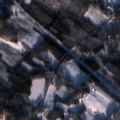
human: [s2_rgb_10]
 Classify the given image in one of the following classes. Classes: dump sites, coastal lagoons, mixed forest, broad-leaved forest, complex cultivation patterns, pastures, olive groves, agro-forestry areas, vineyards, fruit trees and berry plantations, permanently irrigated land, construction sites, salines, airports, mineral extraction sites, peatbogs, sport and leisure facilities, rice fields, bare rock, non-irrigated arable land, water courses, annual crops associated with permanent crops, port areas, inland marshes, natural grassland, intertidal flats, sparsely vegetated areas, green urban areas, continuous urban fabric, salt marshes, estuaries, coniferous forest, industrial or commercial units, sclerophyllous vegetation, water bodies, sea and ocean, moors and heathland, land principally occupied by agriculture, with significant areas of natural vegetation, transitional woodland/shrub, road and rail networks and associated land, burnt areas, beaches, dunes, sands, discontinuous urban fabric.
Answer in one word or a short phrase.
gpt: land principally occupied by agriculture, with significant areas of natural vegetation, broad-leaved forest, coniferous forest, mixed forest, transitional woodland/shrub